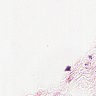
Metastatic tissue present: no